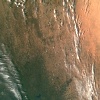
Label: land